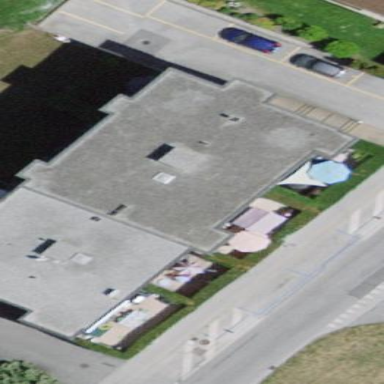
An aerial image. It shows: Apartment building with flat roof.